Question: In the sandbox environment of Game Center I tested with 2 different users. Unfortunately I only see one player in the leader board. Only the player who is logged in.
I thought it should update after a while but now (24 hours later) I still only see one user in the leader board.
Is this correct in the sandbox environment?

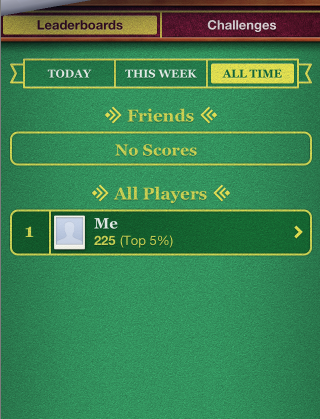
Answer: Obviously it takes more than 24 hours to update the leader board.
After +/- 48 hours, the other user also disappeared in the Game Center Leaderboard.